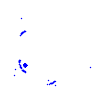
Particle: proton